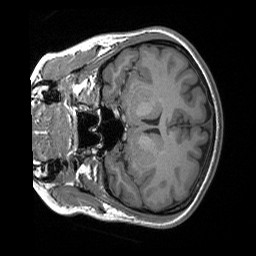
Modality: T1w
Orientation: coronal
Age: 23
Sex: female
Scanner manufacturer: siemens
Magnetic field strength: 3 T
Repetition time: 1.56 s
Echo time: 0.00207 s